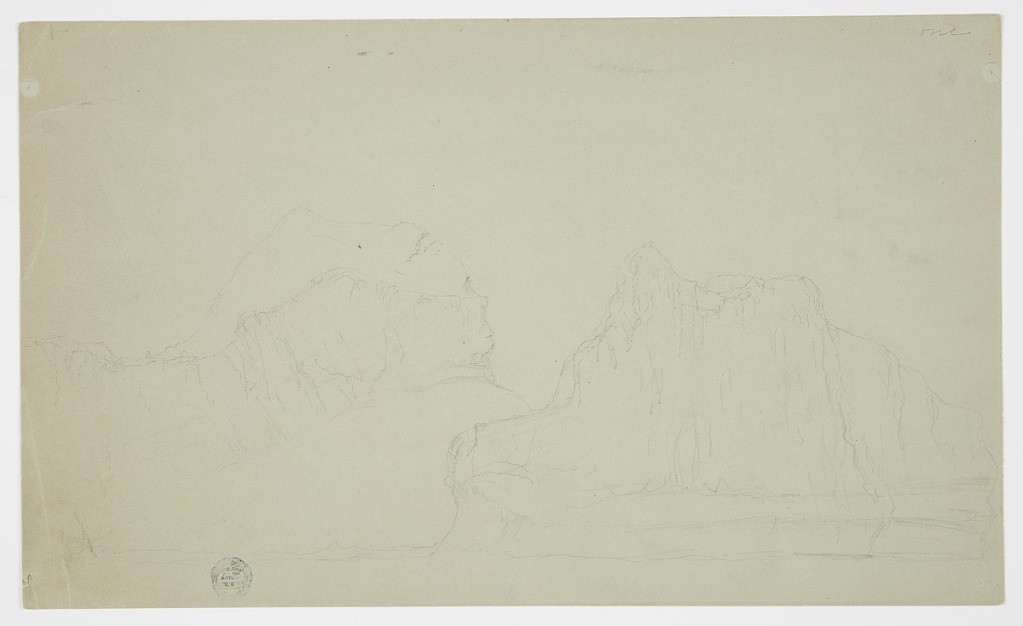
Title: Iceberg Panorama, Canada, Part Two
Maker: Frederic Edwin Church, American, 1826–1900
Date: June–July 1859
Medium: Graphite on gray-green wove paper
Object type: Drawing
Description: Seascape sketch showing the second part of a panoramic view of an immense, craggy iceberg near the coast of Newfoundland and Labrador, Canada. Filling the sheet, the iceberg has a sharp peak at right and sheer, cliff-like edges all around. Visible at left is another portion of the berg, with an undulating top. Its craggy ridge continues out of frame at left.